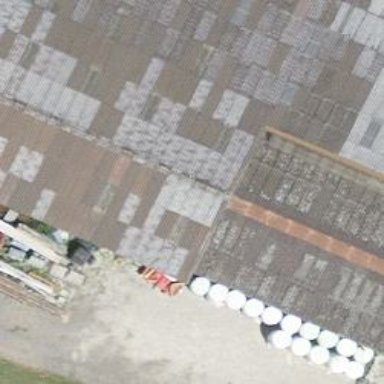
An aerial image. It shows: Barn.